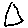
Label: triangle